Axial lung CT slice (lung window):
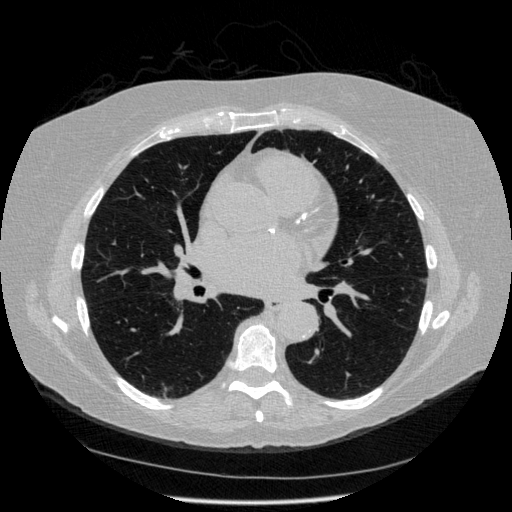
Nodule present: no